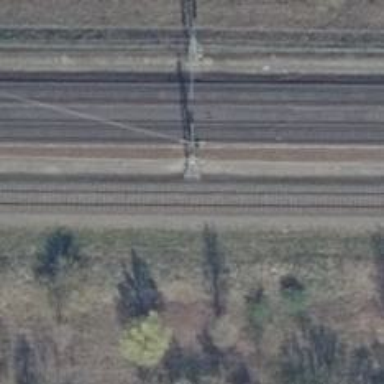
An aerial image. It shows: Railway track.